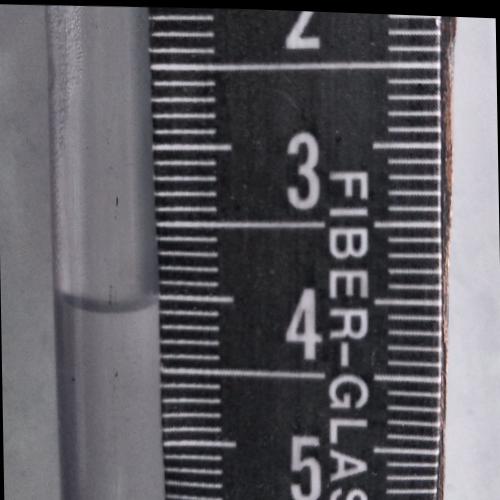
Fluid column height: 4.1 cm